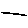
Label: line